Interaction volume radius: 5 \u00c5
Interaction volume height: 10 \u00c5
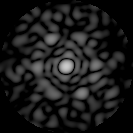
Disorder parameter: 0.8503